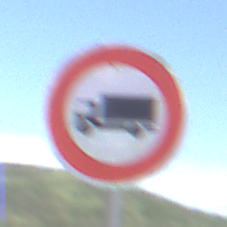
Verkehrszeichen: VerbotFuerKraftfahrzeugeUeberDreiKommaFuenfTonnen
Umgebung: Outdoor, RoadRail
Tageszeit: MorningAfternoon
Wetter: PartlyCloudy
Licht: Natural
Jahreszeit: NotSpecified
Kontrast: HighContrast